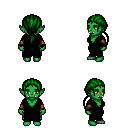
a pixel art fantasy rpg character, female body template, orc, green skin, gray robe, metal pants, green ponytail hairstyle, leather bracers, four views (front, back, left, right), 2x2 character sprite sheet, small pixel art, hard edges, no anti-aliasing